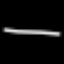
Label: line